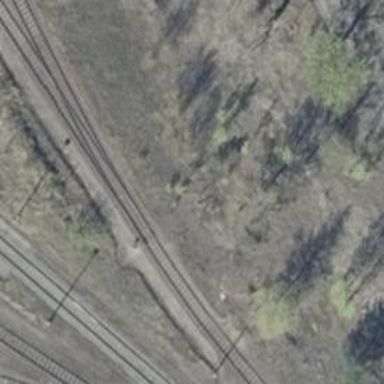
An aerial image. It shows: Railway yard used for servicing trains.